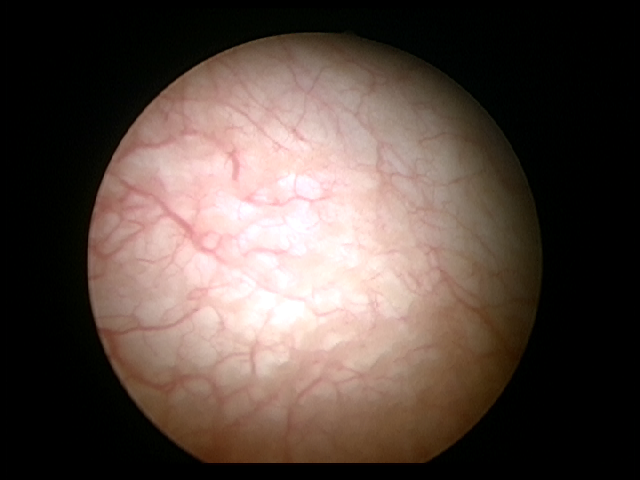
Modality: WLC
Class: Malignant
Subclass: LowGradePapillary
Lesion: L1
Stage: Ta
Morphology: Papillary
Bladder cancer association: Yes